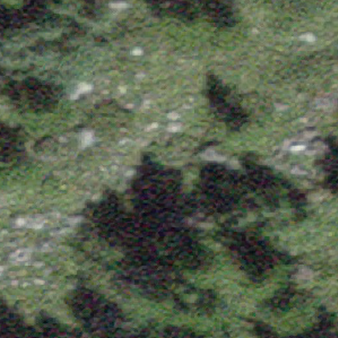
Label: other